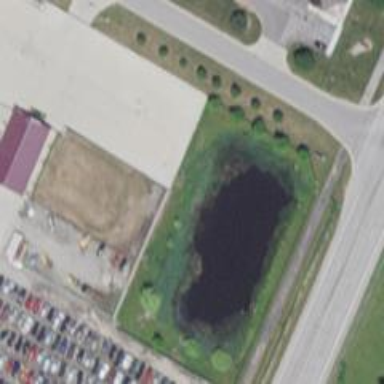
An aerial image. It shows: Retention basin containing natural water.